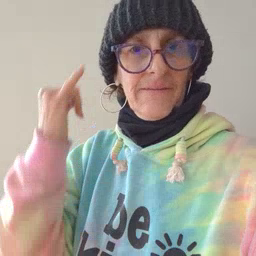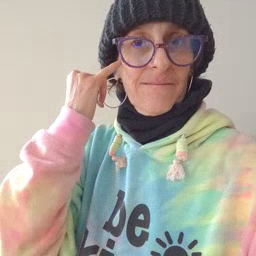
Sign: if